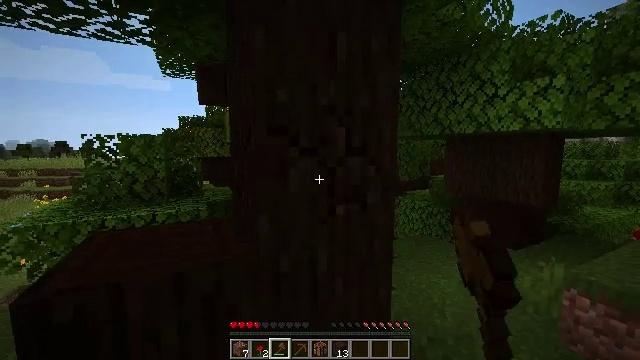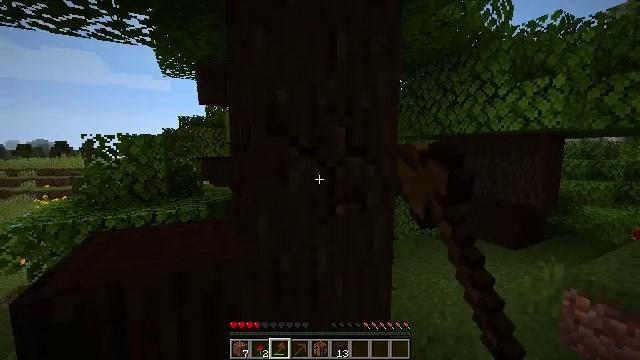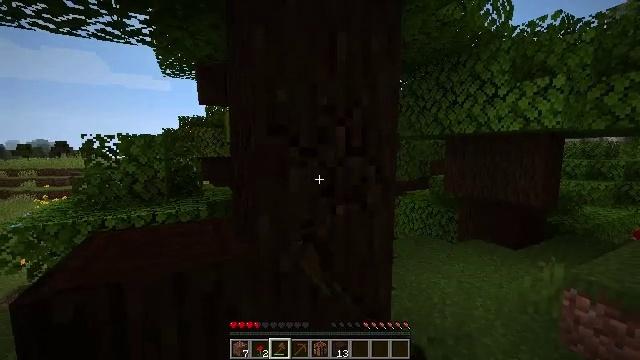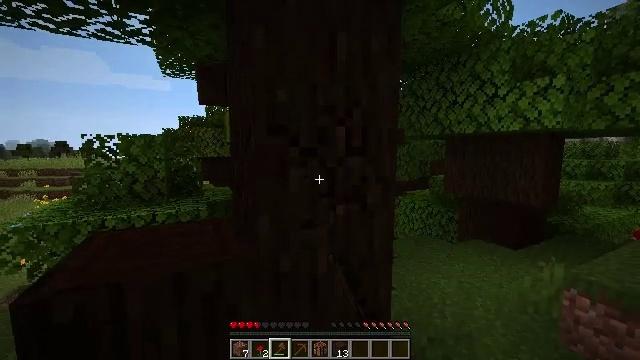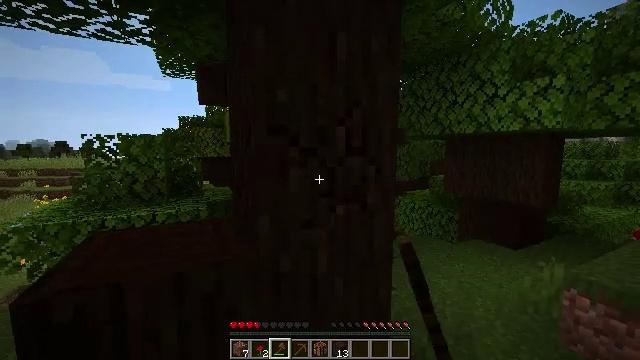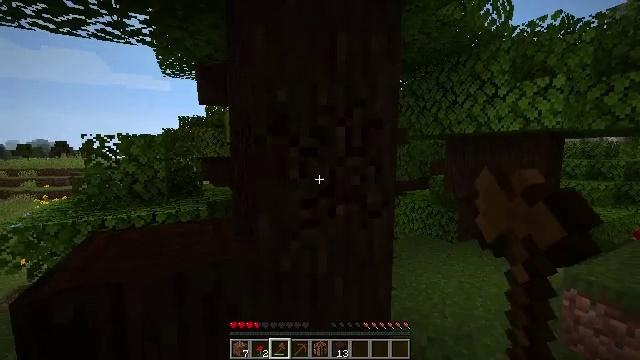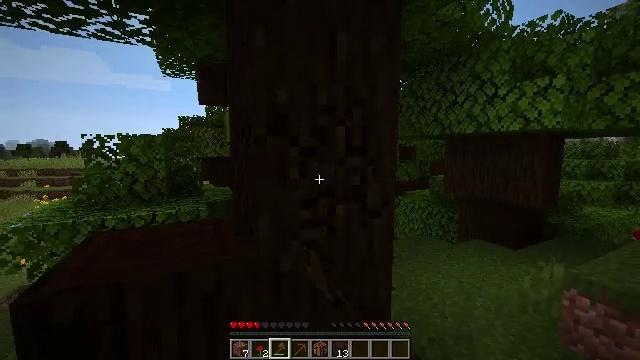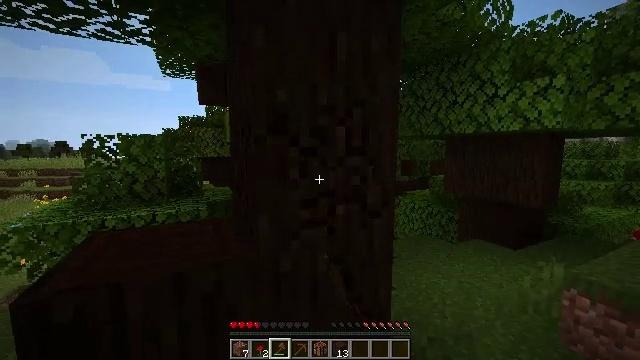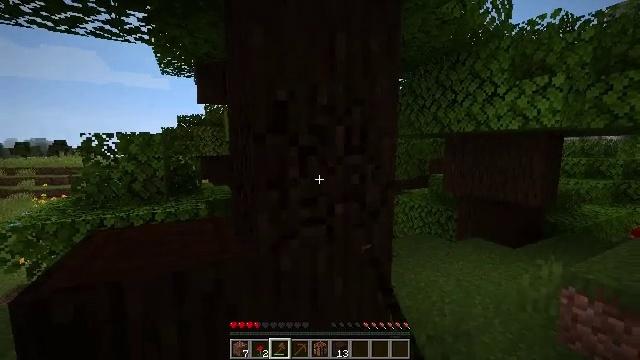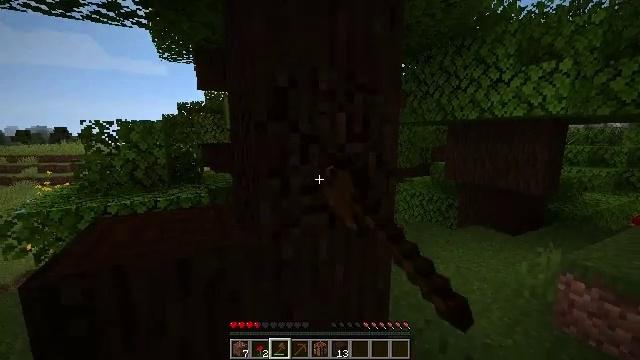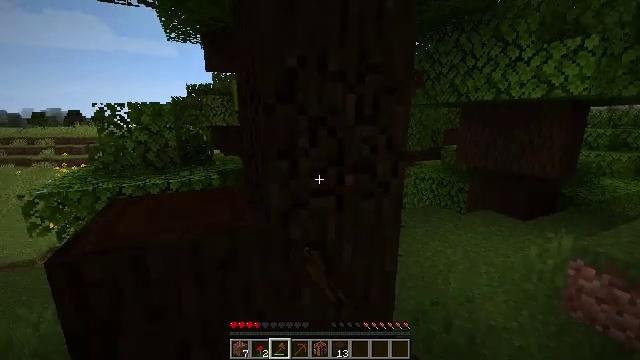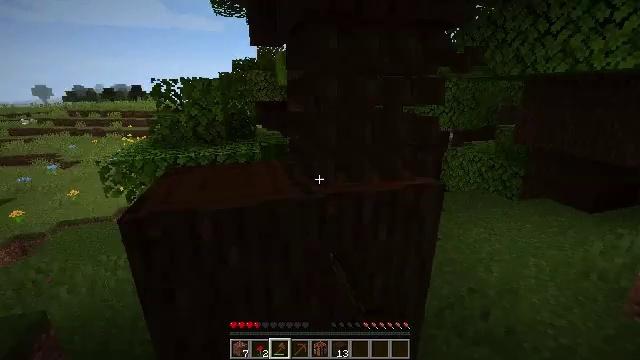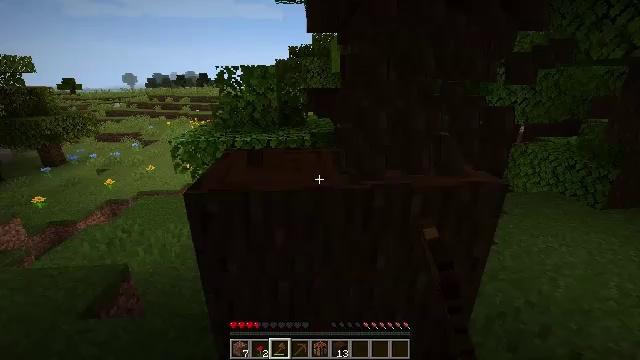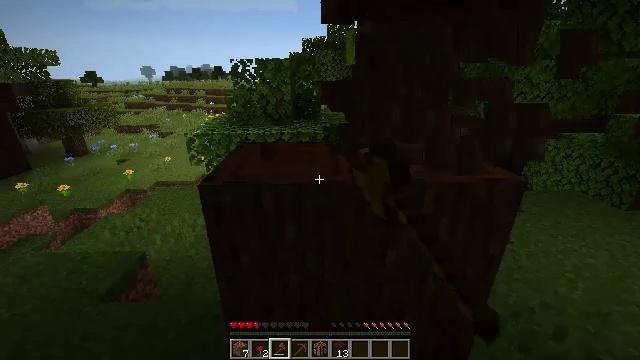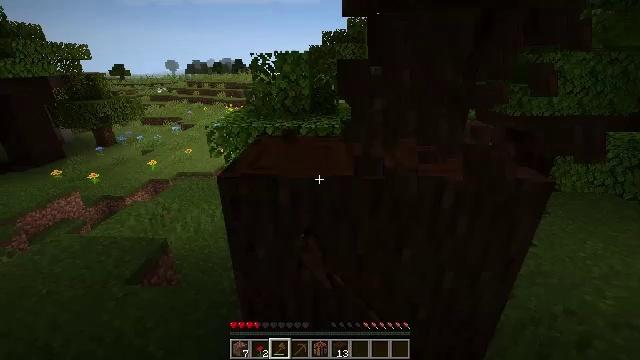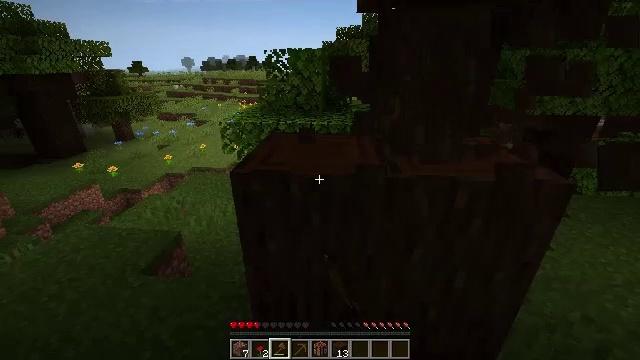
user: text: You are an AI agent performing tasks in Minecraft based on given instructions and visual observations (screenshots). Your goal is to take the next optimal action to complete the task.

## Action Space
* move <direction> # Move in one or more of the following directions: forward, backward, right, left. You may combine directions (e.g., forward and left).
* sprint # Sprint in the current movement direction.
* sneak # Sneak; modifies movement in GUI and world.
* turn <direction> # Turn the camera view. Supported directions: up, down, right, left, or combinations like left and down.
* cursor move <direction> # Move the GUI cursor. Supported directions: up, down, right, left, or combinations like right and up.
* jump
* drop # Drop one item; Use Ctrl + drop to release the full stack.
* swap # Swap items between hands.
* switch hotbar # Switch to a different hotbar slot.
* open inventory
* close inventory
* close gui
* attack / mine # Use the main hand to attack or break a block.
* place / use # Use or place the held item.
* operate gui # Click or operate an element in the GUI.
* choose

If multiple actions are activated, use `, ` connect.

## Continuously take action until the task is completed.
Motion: motion action
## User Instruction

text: Gather dark oak log for crafting.
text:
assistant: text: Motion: attack / mine
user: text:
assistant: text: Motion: attack / mine
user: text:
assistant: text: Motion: attack / mine
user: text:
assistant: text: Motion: attack / mine
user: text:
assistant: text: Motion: attack / mine
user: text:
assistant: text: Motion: attack / mine
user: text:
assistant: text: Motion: attack / mine
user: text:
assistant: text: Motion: attack / mine
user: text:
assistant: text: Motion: turn down, attack / mine
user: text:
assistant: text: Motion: turn left and down, attack / mine
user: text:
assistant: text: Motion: turn left and down, attack / mine
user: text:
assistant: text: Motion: turn left and down, attack / mine
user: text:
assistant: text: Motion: turn left and down, attack / mine
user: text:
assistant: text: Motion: turn left and down, attack / mine
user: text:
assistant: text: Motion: turn left, attack / mine
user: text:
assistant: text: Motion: attack / mine
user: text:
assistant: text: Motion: attack / mine
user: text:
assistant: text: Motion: attack / mine
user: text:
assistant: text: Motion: attack / mine
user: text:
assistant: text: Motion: attack / mine
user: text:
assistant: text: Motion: attack / mine
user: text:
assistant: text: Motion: attack / mine
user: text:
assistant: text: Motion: attack / mine
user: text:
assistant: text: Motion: attack / mine
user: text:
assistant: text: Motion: attack / mine
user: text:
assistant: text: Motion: attack / mine
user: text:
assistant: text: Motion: attack / mine
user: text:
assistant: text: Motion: attack / mine
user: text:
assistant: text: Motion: attack / mine
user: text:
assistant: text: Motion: attack / mine